Question: I'm trying to allow signing for a pdf using iText and Java. I'm not interested in actually signing it, just enabling the "Signing" flag as seen in the image below. Also, I don't need the signing to appear visually anywhere in the document.

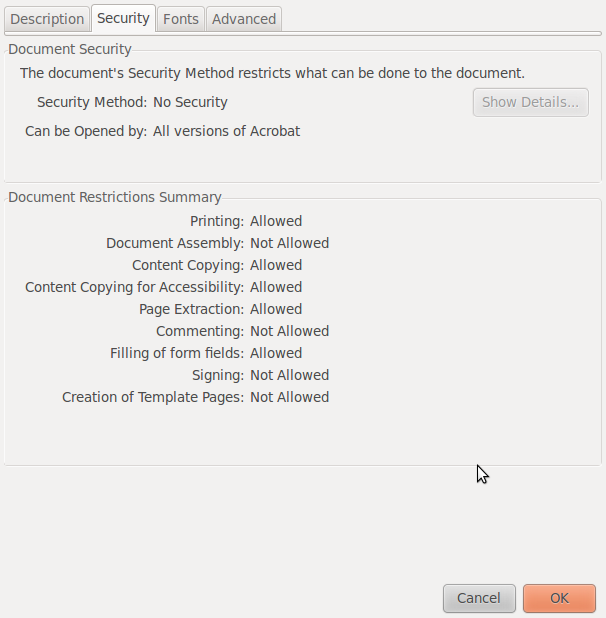
Answer: This can only be done with Adobe tools. There is no way to change the setting without signing it in iText.